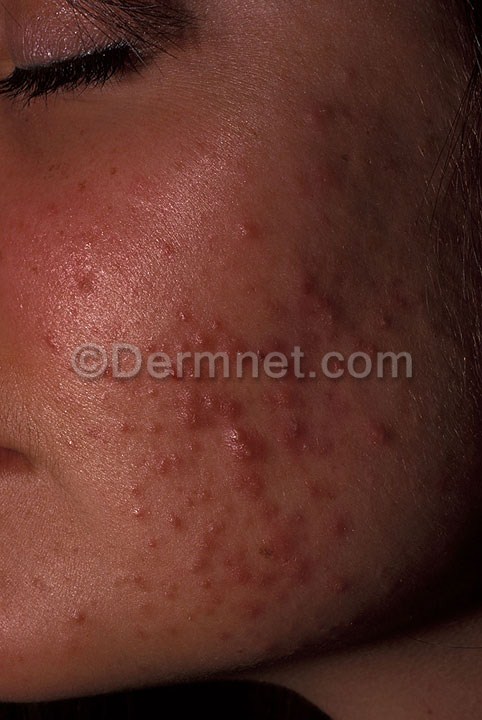
Disease: Acne and Rosacea Photos